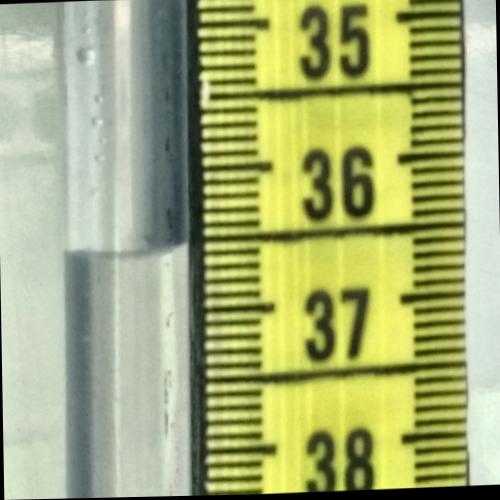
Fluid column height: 36.5 cm